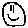
Label: smiley face